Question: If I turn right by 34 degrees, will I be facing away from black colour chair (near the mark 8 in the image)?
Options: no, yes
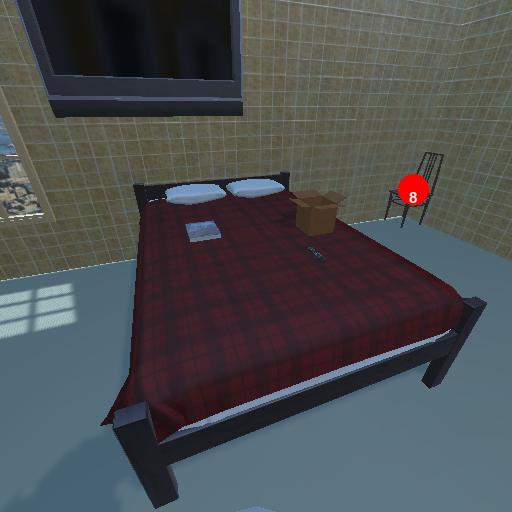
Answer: no